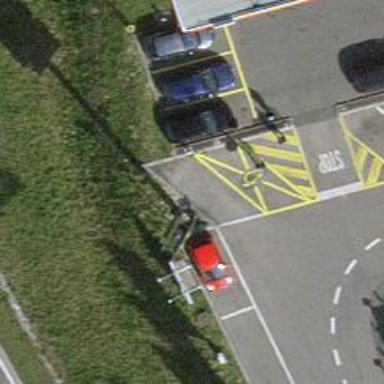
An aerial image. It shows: Charging station.